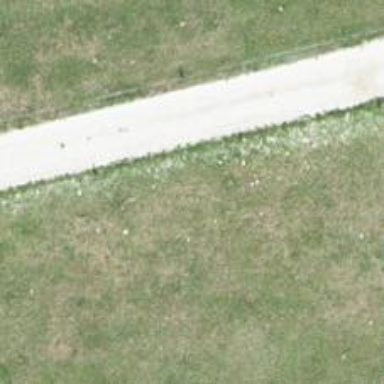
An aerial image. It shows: Unclassified road with grade 2 track type.